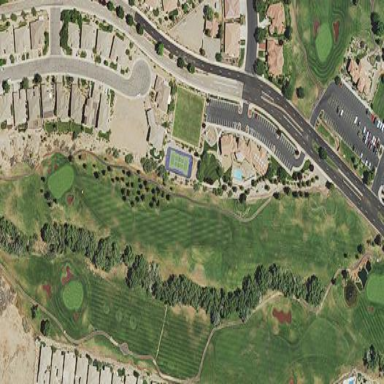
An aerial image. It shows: Rough area on grassy golf course.